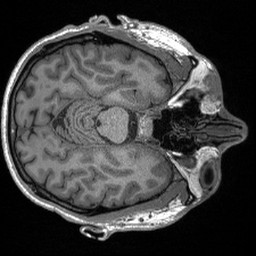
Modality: T1w
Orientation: axial
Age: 33
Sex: male